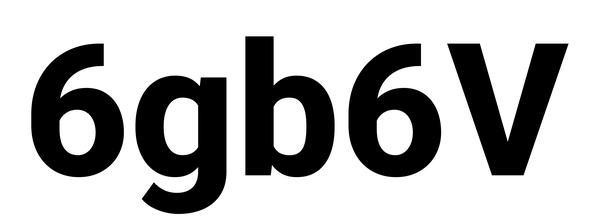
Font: Roboto_ExtraBold